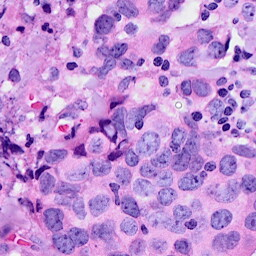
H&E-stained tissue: Breast